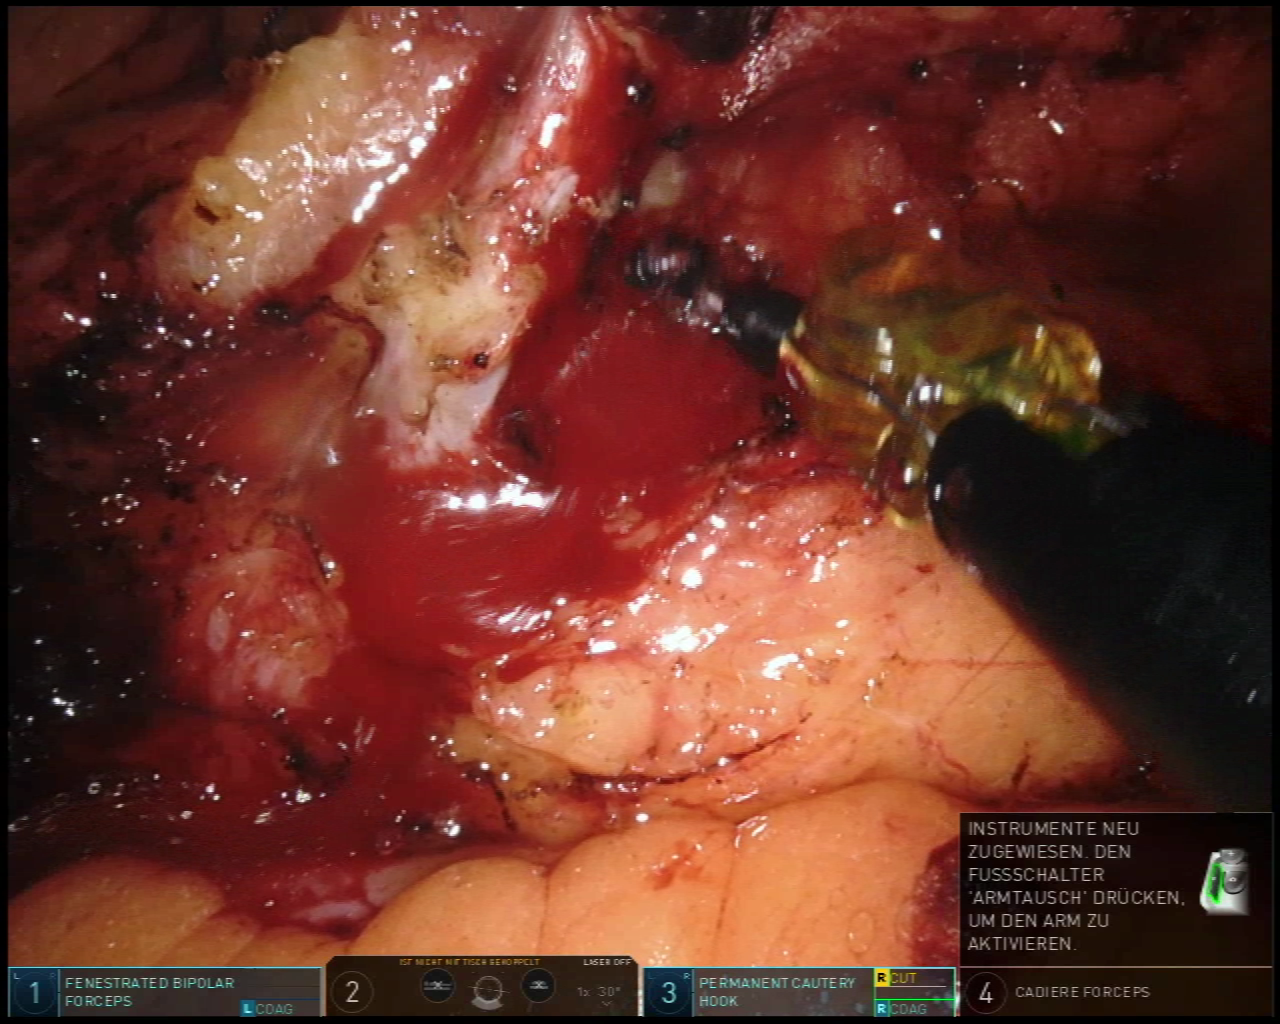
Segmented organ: inferior_mesenteric_artery
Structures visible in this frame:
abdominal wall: no
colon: yes
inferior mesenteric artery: yes
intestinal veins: no
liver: no
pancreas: no
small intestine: no
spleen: no
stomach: no
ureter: no
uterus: no
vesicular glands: no